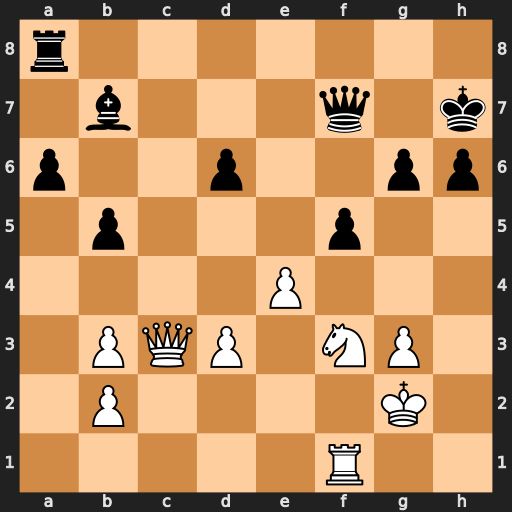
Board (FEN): r7/1b3q1k/p2p2pp/1p3p2/4P3/1PQP1NP1/1P4K1/5R2
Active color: w
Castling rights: -
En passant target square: -
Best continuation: Ng5+ Kg8 Nxf7